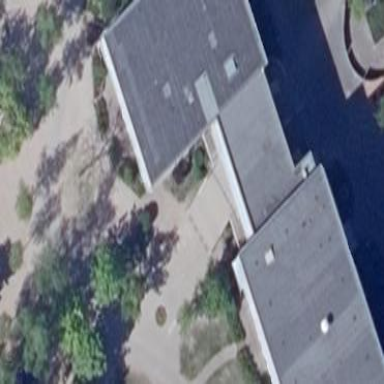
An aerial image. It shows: School building.